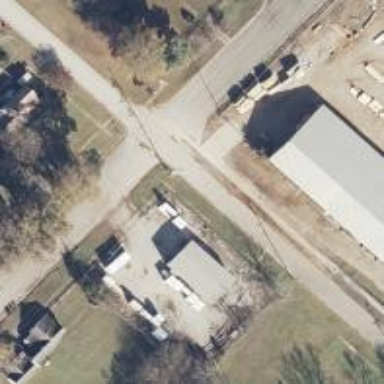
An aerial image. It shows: Power pole.